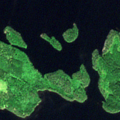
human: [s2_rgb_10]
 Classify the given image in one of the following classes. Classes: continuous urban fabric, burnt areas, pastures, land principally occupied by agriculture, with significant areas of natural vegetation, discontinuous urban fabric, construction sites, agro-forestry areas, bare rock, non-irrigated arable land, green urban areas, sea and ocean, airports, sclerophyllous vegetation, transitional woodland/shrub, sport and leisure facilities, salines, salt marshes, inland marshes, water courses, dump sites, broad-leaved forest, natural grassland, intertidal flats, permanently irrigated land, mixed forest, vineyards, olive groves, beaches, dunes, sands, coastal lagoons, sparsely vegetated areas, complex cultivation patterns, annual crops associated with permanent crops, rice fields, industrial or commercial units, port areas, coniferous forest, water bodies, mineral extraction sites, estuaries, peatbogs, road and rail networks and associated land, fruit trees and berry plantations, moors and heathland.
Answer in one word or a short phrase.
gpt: coniferous forest, mixed forest, water bodies